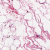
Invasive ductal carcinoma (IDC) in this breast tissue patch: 0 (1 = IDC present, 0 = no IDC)